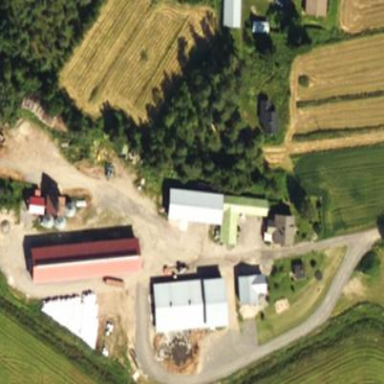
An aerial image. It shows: Farmyard area.